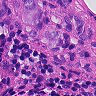
Metastatic tissue present: yes